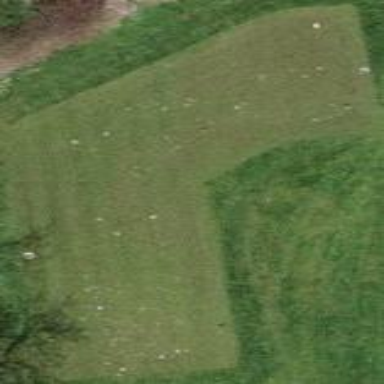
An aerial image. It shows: Grassy area designated as golf tee.